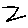
Label: zigzag